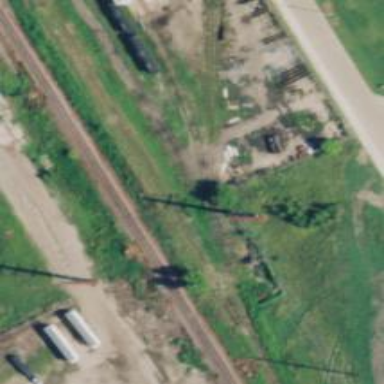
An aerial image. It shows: Railway yard.